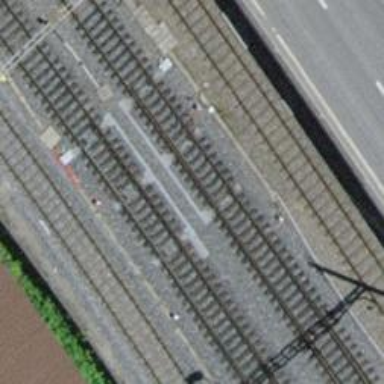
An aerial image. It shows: Railway track with contact line for electrification.